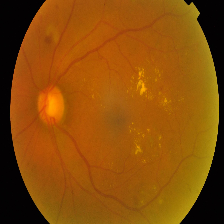
Diabetic retinopathy grade: Proliferative DR